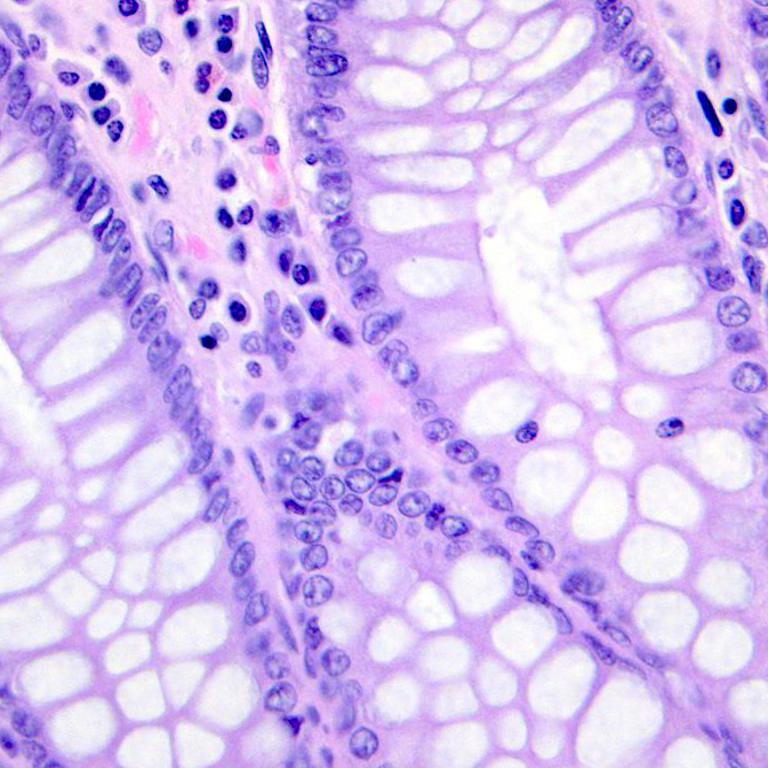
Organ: colon
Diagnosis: benign